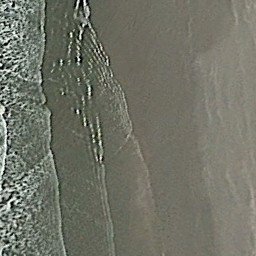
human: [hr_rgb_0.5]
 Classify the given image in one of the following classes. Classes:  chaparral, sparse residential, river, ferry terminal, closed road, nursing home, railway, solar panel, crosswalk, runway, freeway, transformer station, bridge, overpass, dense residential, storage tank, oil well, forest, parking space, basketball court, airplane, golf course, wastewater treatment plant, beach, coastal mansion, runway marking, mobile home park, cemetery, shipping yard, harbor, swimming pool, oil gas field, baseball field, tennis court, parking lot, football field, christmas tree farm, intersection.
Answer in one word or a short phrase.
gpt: beach